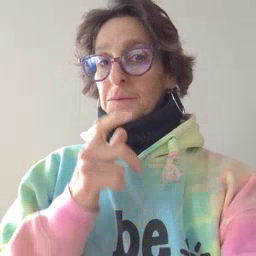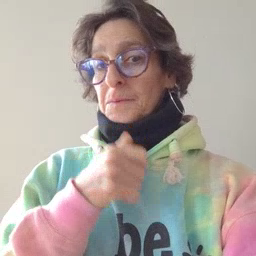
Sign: who